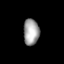
Tissue: lung
Cell type: Endothelial cells
Senescence score: 0.5673
Nuclear area (px): 406
Mean DAPI intensity: 161.113